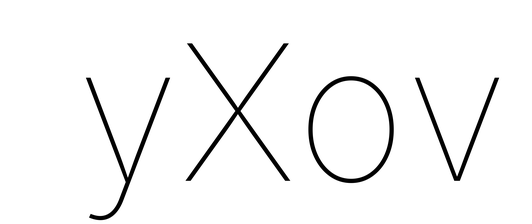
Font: Inter_Thin